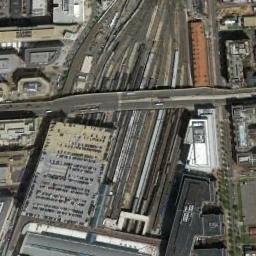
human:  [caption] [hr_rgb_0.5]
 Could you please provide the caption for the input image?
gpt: The railway station is next to some buildings and the parking lot .

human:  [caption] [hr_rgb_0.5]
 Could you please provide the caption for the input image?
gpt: There is a railway station in the crowded city .

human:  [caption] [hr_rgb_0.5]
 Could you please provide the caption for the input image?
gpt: The railway station has lots of railways, Some trains, Buildings and a parking lot and an overpass is over the railways .

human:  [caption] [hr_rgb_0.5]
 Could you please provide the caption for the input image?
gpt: Many buildings of different shapes are beside the railway station .

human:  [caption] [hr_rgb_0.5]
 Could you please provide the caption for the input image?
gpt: There are some trains and a parking lot with many cars beside the railway station .